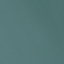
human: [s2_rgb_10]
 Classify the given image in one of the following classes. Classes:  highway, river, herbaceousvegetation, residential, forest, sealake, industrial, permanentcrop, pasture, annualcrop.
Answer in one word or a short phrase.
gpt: SeaLake